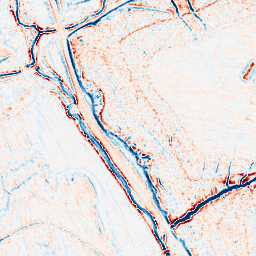
Category: edge_preserving
Decomposition family: bilateral
Decomposition parameters: d: 9
sigma_color: 50
sigma_space: 75
Upsampling method: sinc_hamming
Upsampling parameters: scale: 2
kernel_size: 16
Upsampling scale: 2